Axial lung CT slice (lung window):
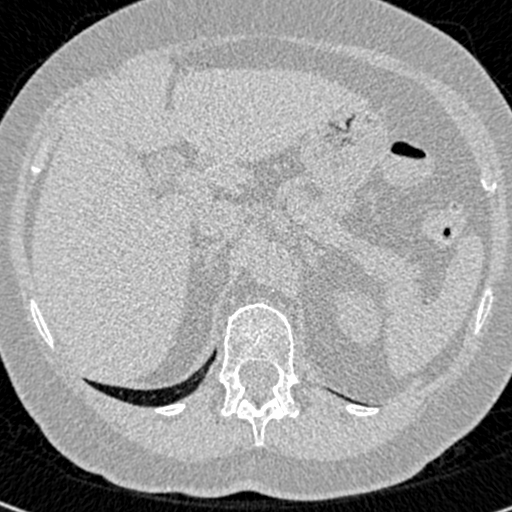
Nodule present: no